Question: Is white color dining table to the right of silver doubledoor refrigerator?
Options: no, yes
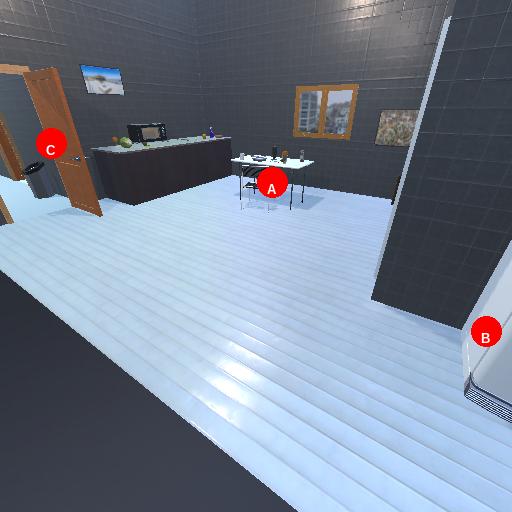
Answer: no